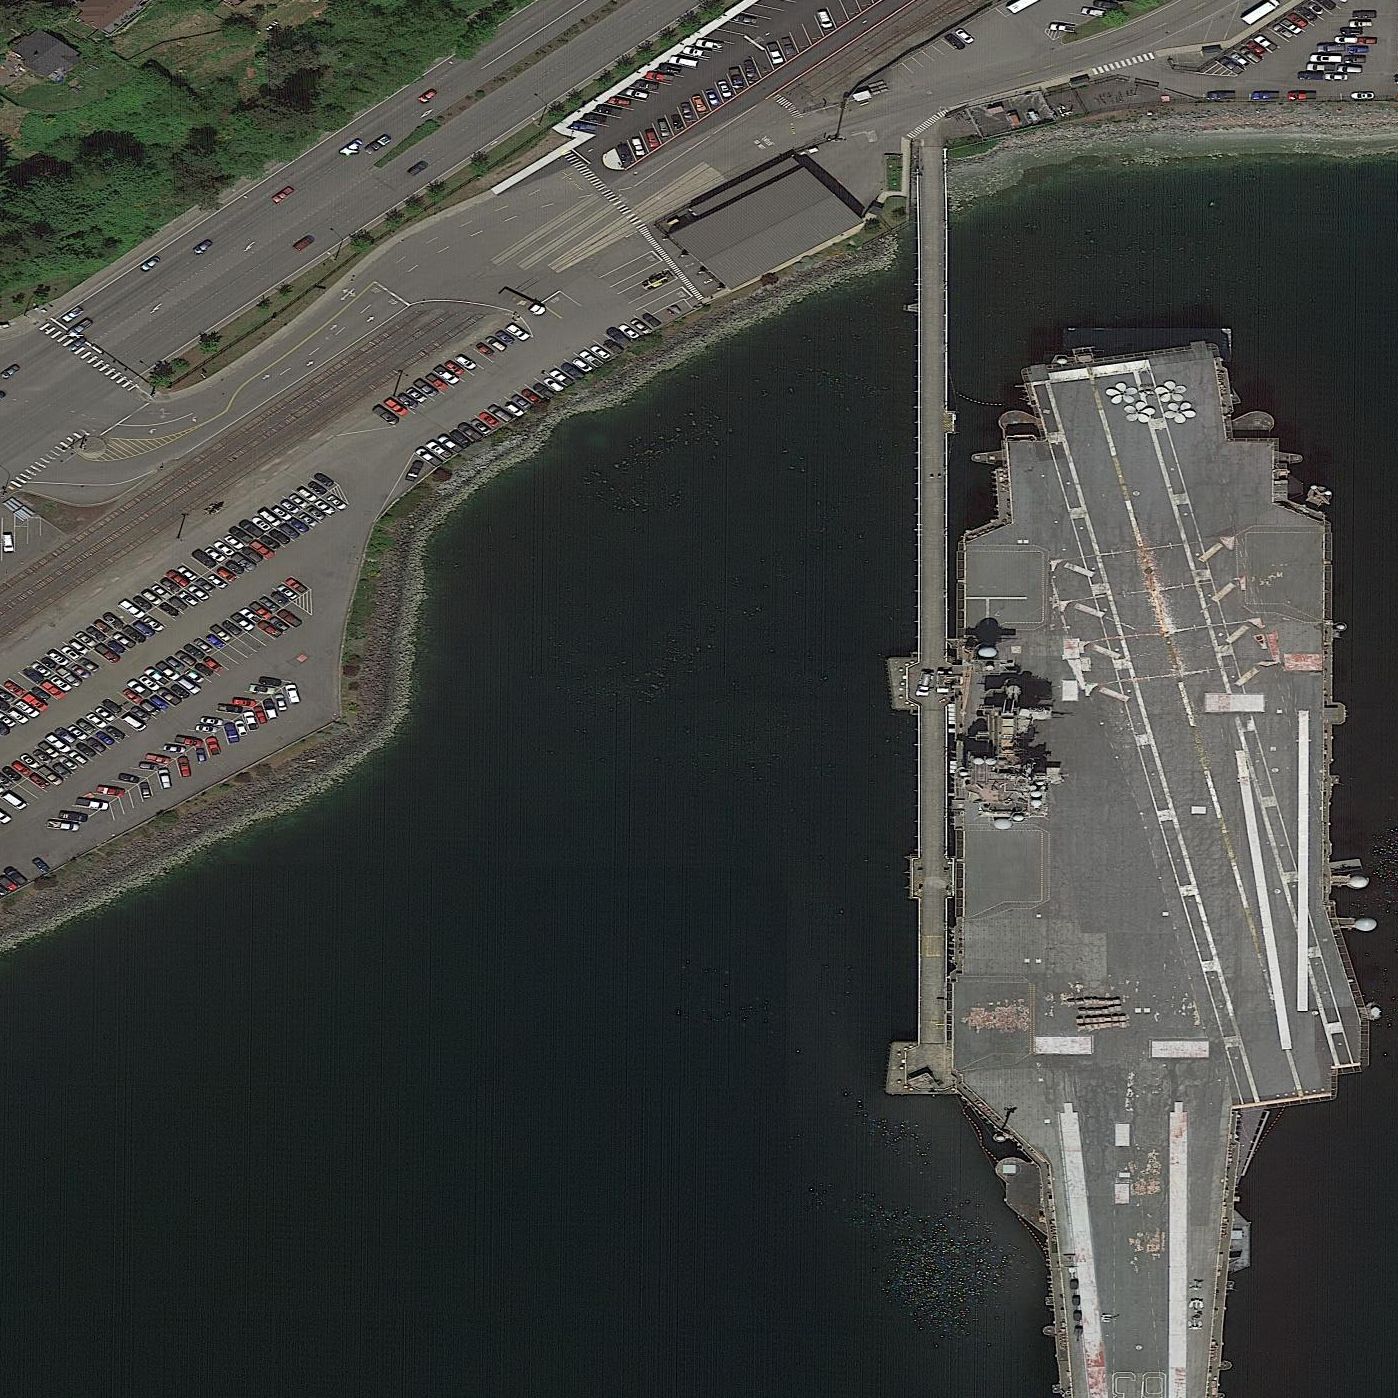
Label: aircraft_carrier